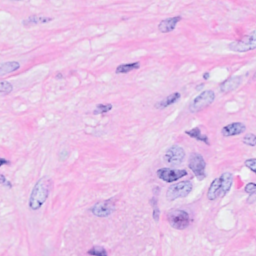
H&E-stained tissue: Breast